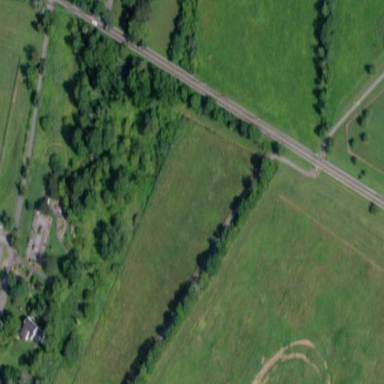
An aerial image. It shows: Fence enclosing farmyard.